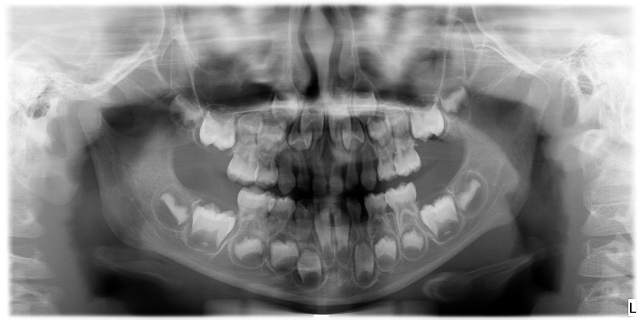
child